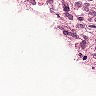
Metastatic tissue present: yes